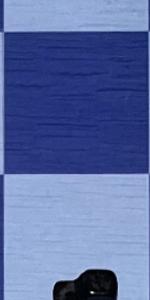
Label: Empty